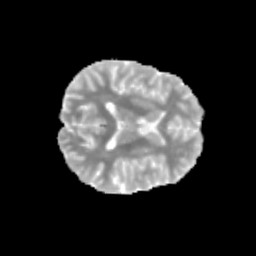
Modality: MD
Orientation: axial
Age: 11
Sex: female
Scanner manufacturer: siemens
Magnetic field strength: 3 T
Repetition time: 3.8 s
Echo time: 0.07 s